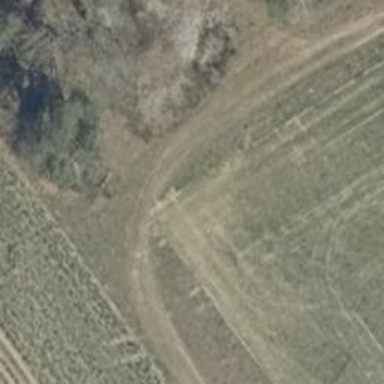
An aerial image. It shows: Track with grass surface. The track type is grade3.